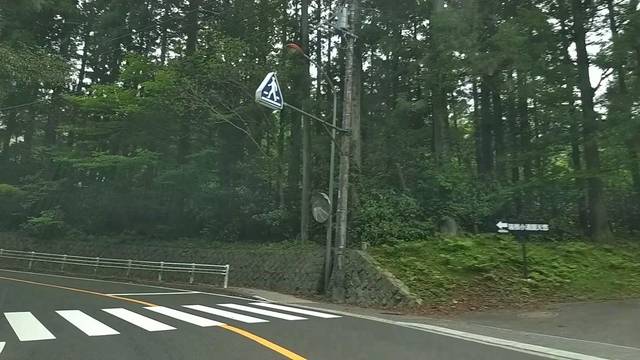
Region: Japan
Coordinates: 35.242, 139.047